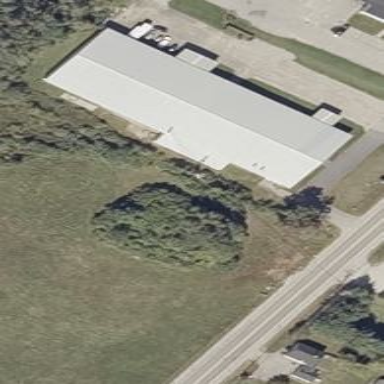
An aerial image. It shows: Commercial building used for self-storage.